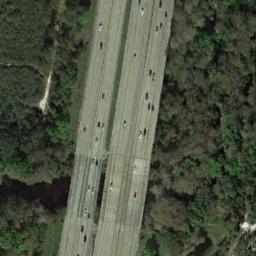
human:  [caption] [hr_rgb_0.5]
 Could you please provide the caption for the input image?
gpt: There are only a few cars on the highway .

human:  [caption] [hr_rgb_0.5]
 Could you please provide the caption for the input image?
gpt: The freeway goes through the forest with some cars .

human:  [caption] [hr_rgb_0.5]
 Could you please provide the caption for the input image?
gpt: There are large green forests around the freeway and there are many cars on the freeway .

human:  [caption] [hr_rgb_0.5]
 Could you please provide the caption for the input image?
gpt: A straight freeway goes through the forest with many dark green trees and some cars are driving on the freeway .

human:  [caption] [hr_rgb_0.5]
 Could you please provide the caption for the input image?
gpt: There are many green and brown trees beside the freeway .